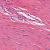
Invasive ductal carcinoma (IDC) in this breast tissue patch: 0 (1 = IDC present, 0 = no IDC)